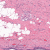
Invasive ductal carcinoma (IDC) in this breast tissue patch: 0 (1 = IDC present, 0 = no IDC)